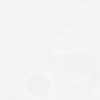
Label: not_dusty